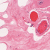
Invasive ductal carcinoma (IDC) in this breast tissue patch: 0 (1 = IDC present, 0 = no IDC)